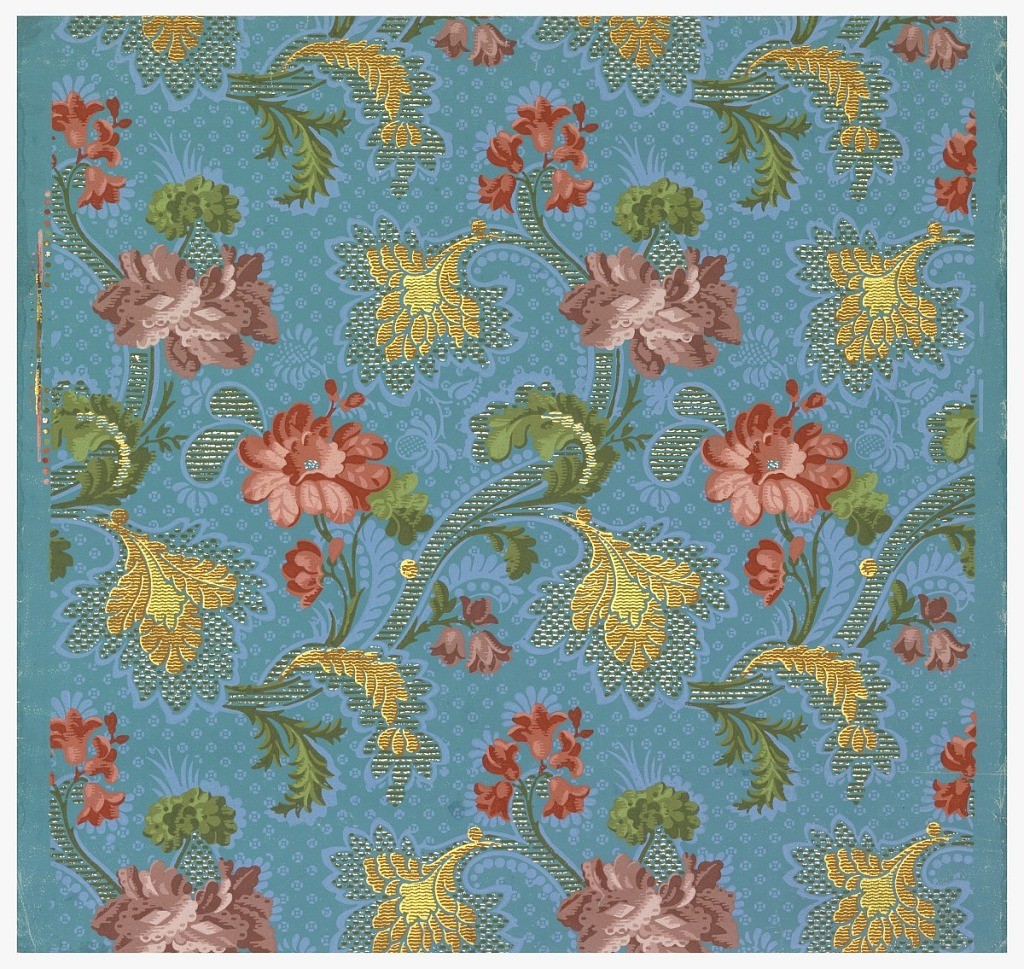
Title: Sidewall
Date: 1875–85
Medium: Block-printed paper, embossed
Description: (a) and (c) full widths, (a) giving slightly more than one repeat of design. Scrolled figure set with scattered flowers and foliage, outlined in light blue; background strewn with small rosettes, in diagonal lines, in light blue; b) a small fragment with indistinct maker's mark on reverse. Paper embossed with pebble ground. Printed in blue, greens, reds and gold on blue ground.